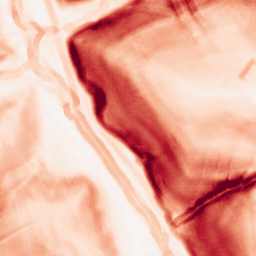
Category: morphological
Decomposition family: morphological_gradient
Decomposition parameters: size: 5
shape: diamond
Upsampling method: sinc_hamming
Upsampling parameters: scale: 2
kernel_size: 4
Upsampling scale: 2